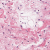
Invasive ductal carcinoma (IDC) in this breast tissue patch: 0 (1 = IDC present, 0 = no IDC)